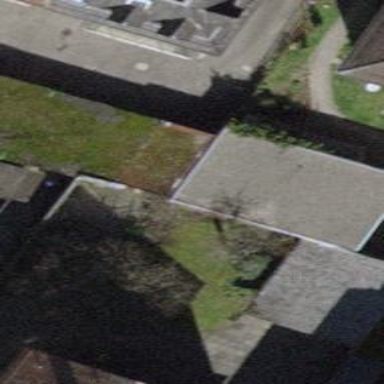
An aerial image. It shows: Group of garages.